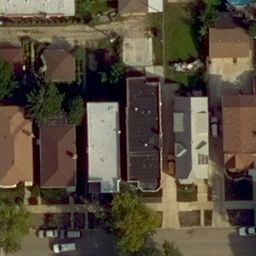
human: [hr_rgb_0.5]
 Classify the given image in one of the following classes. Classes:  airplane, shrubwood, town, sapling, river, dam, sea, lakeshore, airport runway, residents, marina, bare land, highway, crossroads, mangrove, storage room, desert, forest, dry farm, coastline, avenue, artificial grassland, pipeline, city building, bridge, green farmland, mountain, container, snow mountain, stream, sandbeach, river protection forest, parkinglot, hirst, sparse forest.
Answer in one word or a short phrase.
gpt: residents